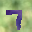
Label: 7